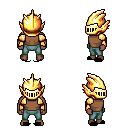
a pixel art fantasy rpg character, male body template, human, dark skin, gold arm armor, teal pants, brown bangs hairstyle, gold helm, black slippers, four views (front, back, left, right), 2x2 character sprite sheet, small pixel art, hard edges, no anti-aliasing